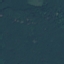
Land use / land cover class: Forest